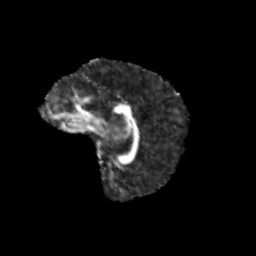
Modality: FA
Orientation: sagittal
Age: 12
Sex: female
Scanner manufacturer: siemens
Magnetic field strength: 3 T
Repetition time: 3.8 s
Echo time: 0.07 s